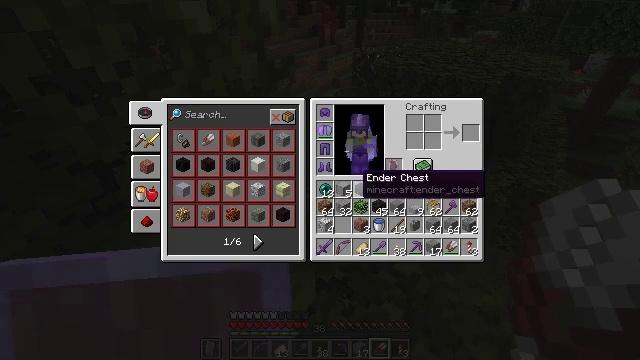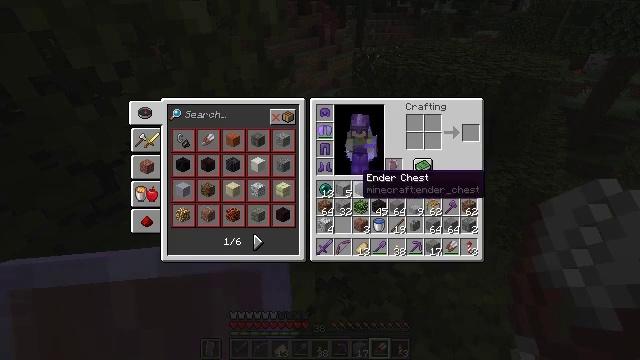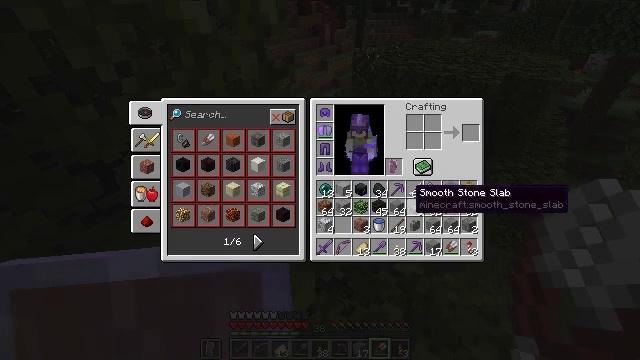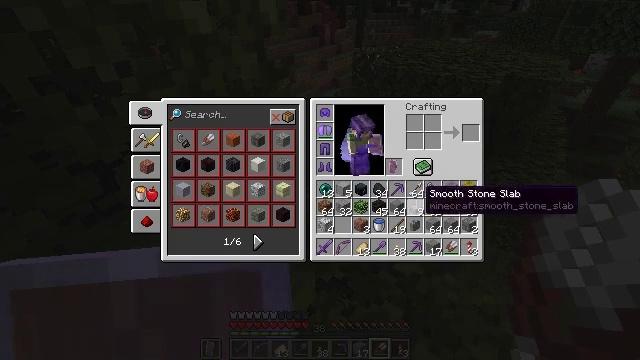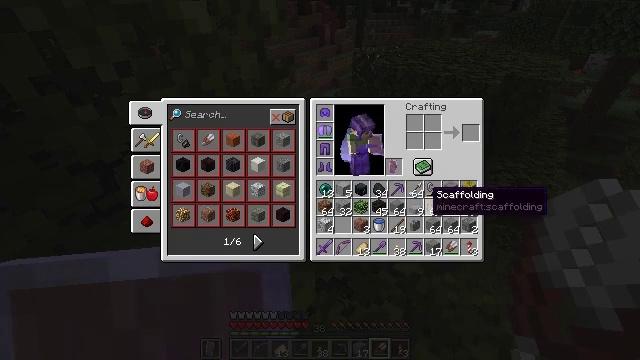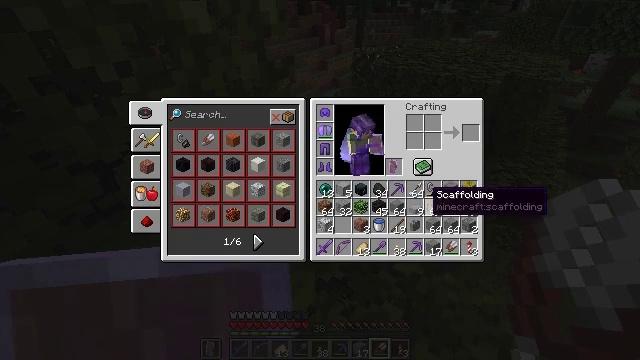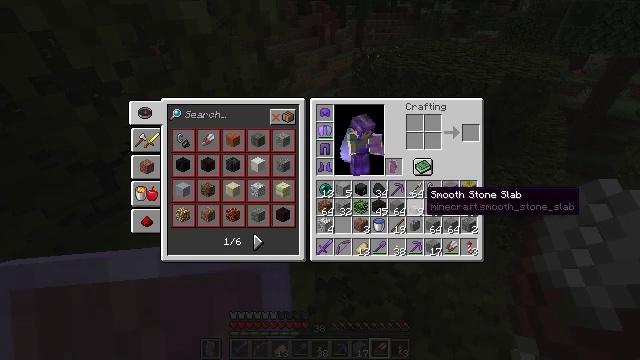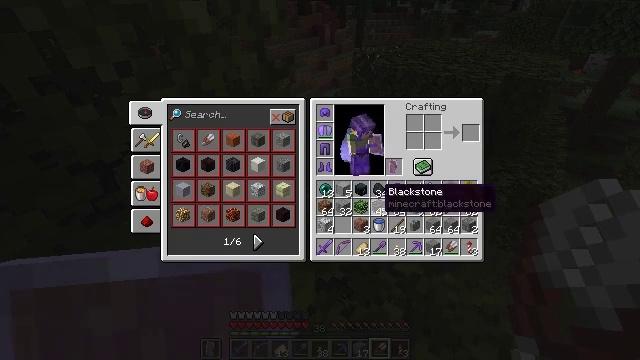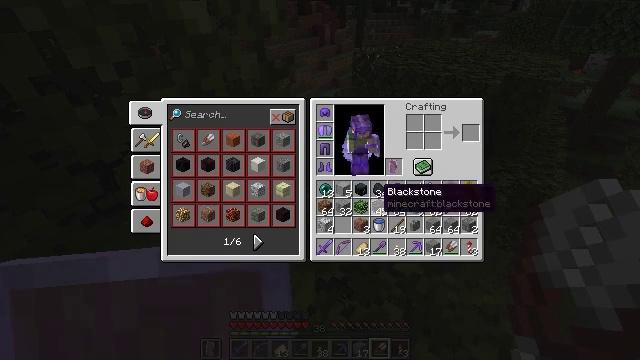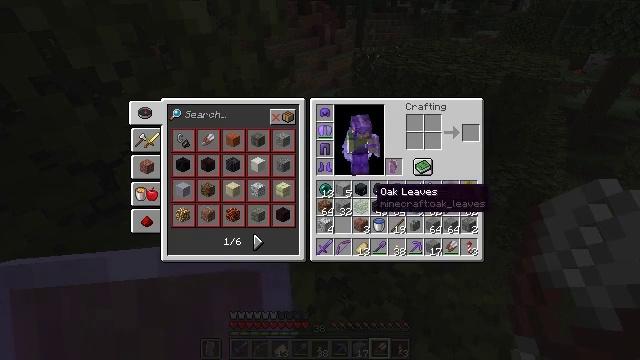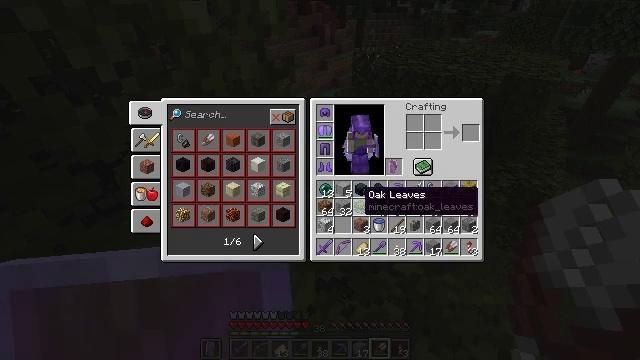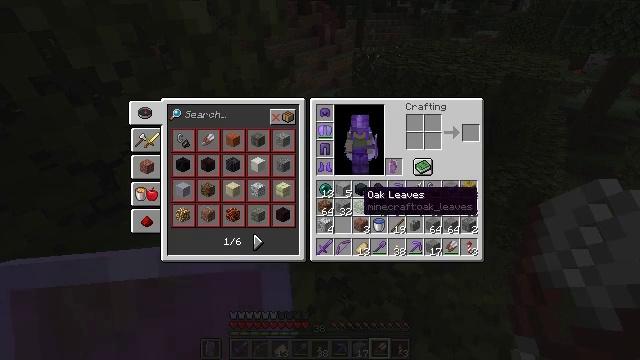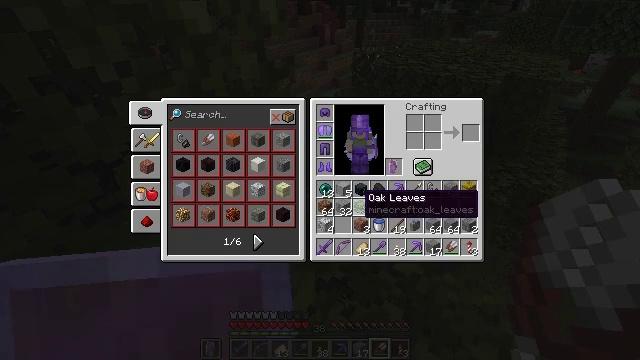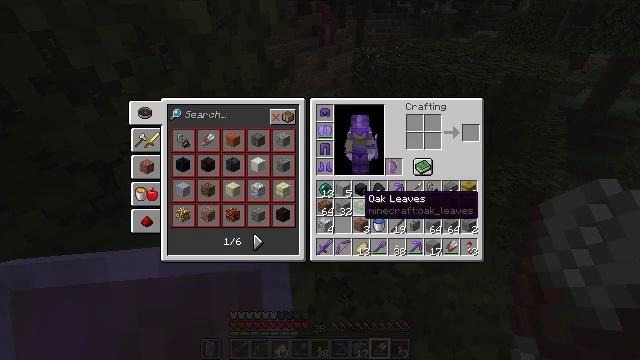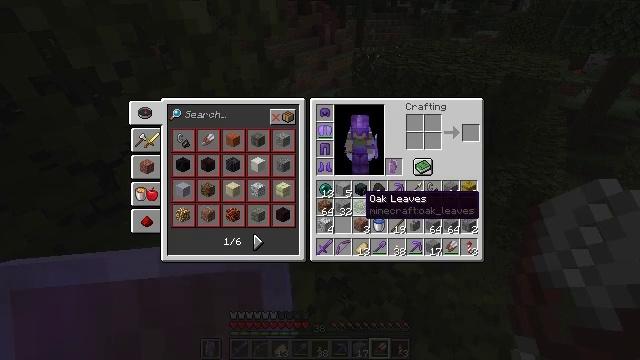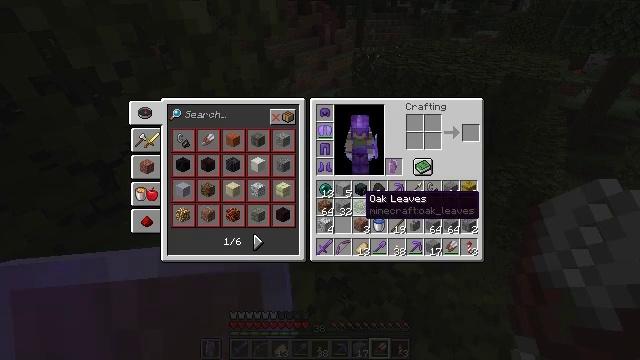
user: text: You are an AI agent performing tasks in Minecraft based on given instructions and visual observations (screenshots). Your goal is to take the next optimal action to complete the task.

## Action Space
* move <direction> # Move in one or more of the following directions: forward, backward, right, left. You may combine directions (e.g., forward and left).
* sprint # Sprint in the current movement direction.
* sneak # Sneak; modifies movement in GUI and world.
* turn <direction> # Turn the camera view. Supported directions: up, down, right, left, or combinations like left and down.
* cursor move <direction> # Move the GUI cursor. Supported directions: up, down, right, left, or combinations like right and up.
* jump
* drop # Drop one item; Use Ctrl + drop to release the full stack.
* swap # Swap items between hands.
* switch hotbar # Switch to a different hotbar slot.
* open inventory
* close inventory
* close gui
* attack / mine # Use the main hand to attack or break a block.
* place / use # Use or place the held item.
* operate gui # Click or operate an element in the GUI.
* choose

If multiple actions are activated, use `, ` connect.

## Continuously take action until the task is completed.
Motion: motion action
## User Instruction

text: Harvest vines off the surface.
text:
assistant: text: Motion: no_op
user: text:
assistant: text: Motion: turn right and down
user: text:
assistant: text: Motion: turn right
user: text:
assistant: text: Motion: turn right
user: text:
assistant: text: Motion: no_op
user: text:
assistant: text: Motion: no_op
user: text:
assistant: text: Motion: turn left
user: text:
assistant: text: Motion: no_op
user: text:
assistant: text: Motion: turn left
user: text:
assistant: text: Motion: turn left
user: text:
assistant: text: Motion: no_op
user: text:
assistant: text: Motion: no_op
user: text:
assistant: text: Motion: no_op
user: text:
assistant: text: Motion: no_op
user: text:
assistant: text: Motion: no_op
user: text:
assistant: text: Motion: no_op
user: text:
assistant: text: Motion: no_op
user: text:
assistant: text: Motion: no_op
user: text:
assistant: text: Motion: no_op
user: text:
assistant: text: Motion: no_op
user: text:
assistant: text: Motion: no_op
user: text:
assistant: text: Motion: no_op
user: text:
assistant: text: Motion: no_op
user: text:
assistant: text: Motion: no_op
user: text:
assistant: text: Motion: no_op
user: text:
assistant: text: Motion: turn right and up
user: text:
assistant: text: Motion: turn right and up
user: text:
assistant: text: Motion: turn right and up
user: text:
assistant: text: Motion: turn right and up
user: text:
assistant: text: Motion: turn right and up